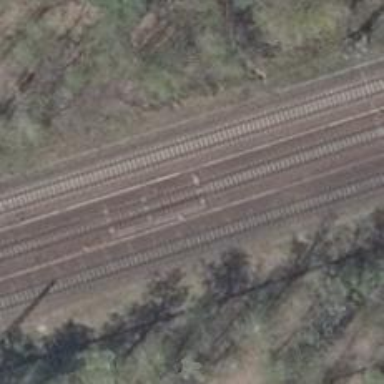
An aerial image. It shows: Railway switch.